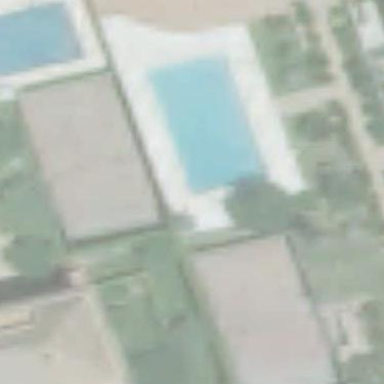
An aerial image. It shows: Swimming pool located in leisure land.